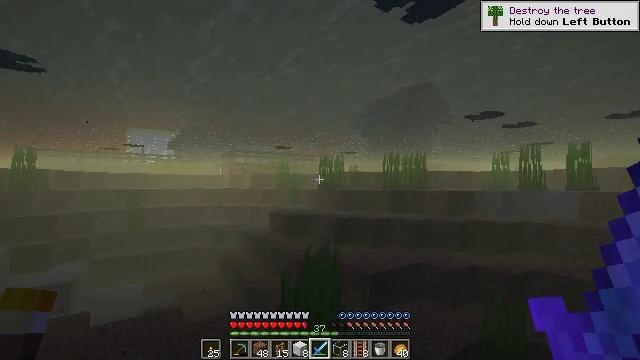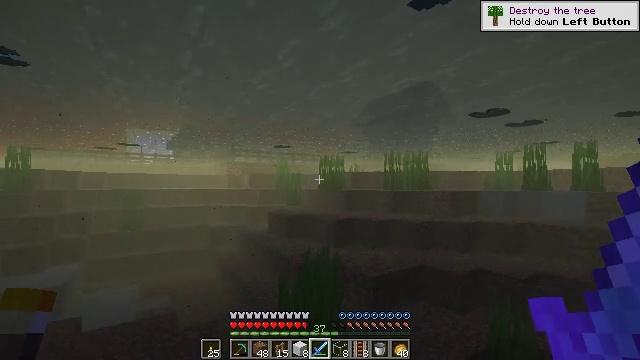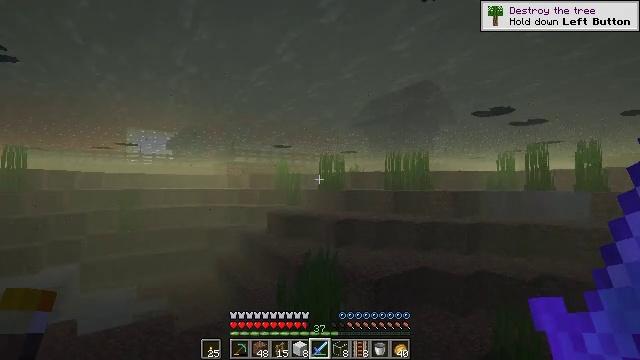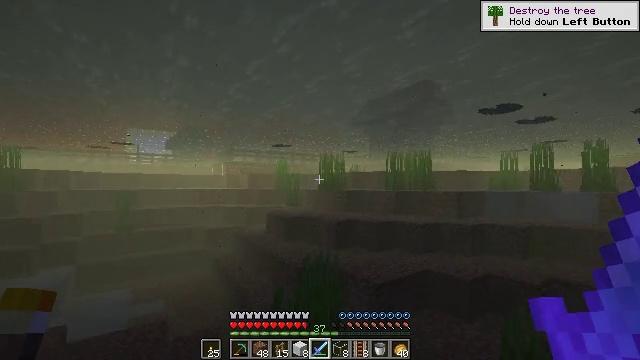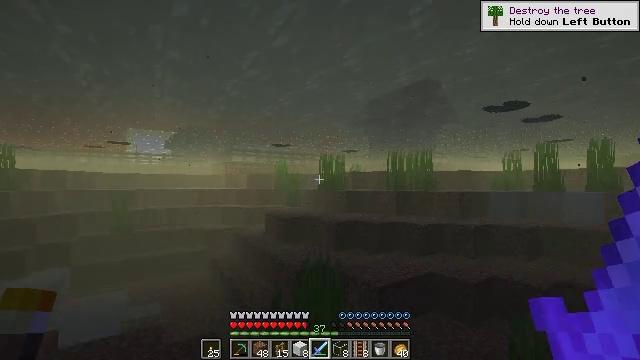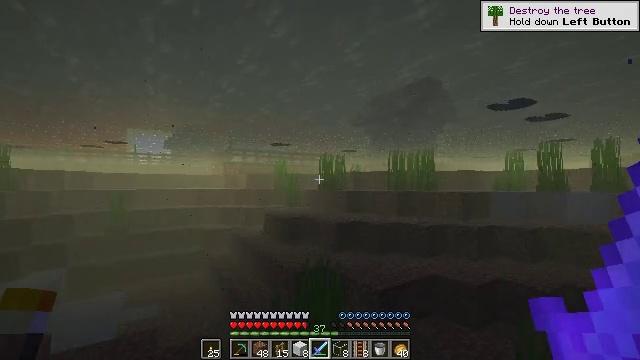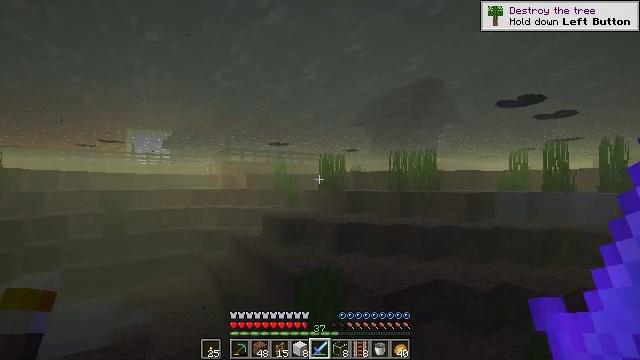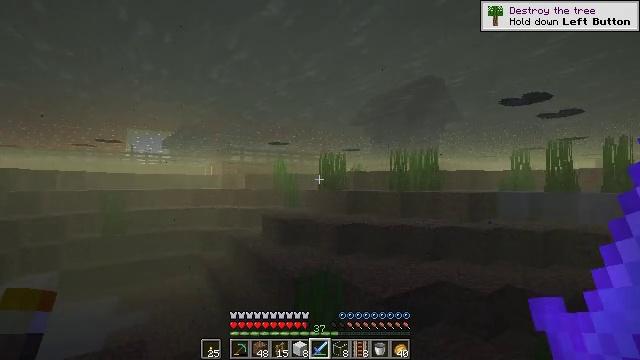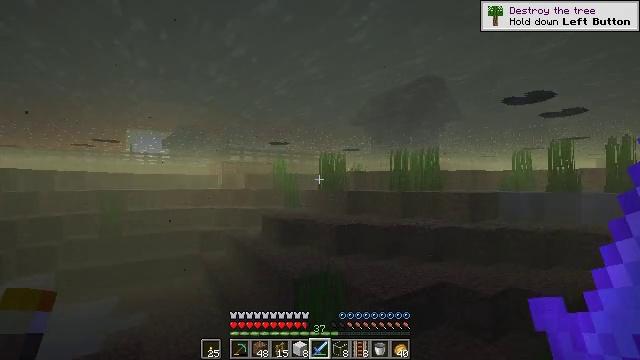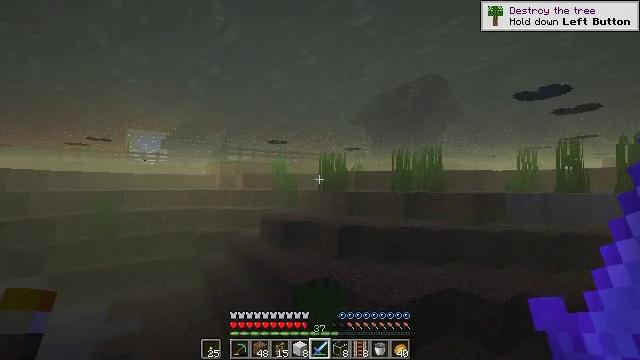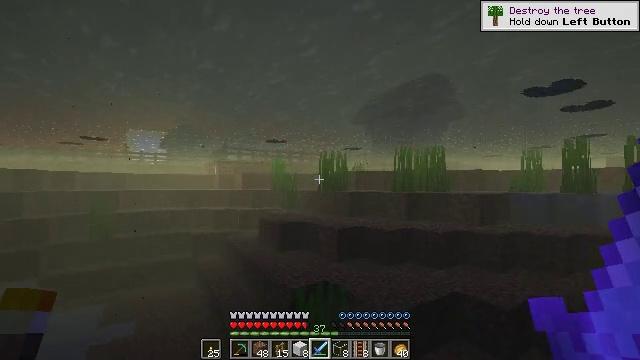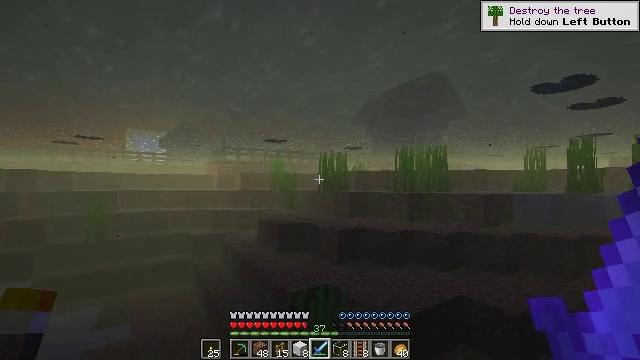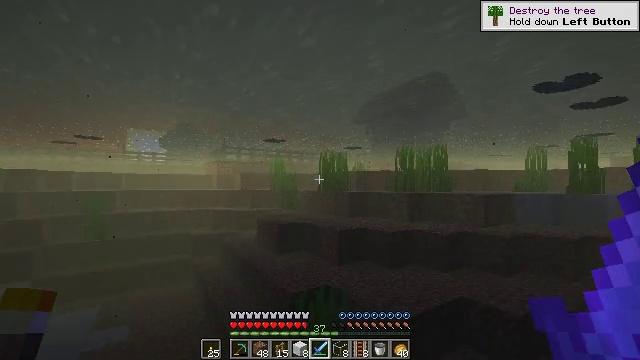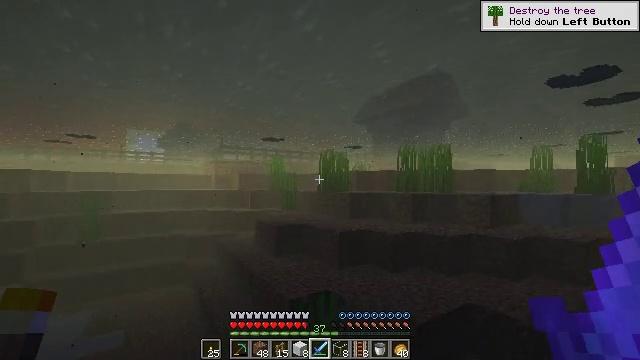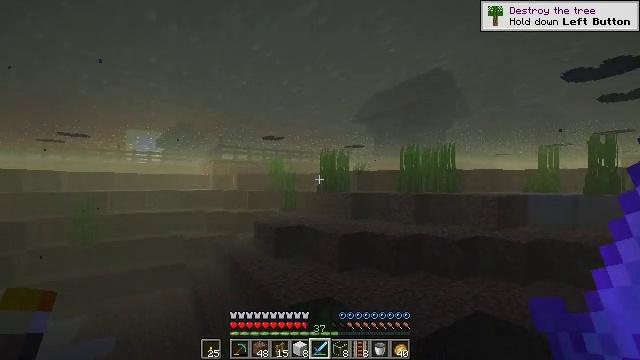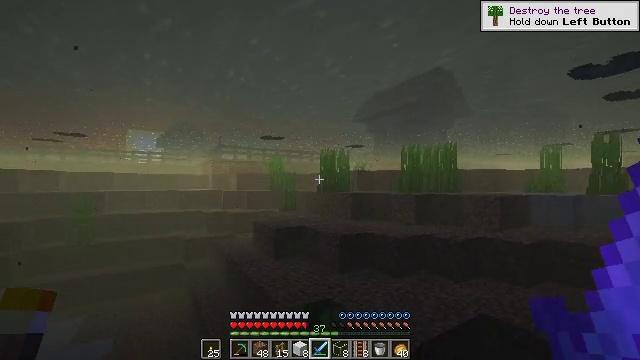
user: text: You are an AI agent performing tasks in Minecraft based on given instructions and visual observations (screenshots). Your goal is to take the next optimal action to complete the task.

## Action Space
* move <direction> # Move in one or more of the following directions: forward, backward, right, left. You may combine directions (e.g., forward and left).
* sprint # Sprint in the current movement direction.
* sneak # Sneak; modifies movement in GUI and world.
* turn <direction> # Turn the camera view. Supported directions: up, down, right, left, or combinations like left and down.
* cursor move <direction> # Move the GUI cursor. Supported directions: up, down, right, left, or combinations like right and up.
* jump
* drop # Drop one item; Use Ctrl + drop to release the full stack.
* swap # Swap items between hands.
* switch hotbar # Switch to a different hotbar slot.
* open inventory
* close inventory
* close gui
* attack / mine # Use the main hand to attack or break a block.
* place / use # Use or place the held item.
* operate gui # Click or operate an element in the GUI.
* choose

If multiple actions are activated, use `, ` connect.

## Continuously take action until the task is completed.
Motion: motion action
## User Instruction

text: Left-click to destroy the oak fence.
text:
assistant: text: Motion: move forward
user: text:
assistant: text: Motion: move forward, sprint
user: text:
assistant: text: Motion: move forward, sprint
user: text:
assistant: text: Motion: move forward, sprint
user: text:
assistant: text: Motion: move forward
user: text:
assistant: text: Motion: move forward
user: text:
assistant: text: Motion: move forward
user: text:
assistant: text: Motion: move forward
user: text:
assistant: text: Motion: move forward, sprint
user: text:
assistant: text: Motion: move forward, sprint
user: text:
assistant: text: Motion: move forward, sprint
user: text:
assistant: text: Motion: move forward, sprint
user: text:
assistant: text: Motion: move forward
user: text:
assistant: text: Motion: move forward
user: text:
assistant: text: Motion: move forward
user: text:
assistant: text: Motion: move forward
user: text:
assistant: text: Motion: move forward
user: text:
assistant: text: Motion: move forward
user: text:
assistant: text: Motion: move forward
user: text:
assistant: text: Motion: move forward
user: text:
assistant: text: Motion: move forward
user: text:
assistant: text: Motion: move forward, sprint, turn up
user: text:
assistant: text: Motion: move forward, sprint, turn up
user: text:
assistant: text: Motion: move forward, sprint
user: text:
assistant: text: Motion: move forward, sprint
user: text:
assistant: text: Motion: move forward, sprint
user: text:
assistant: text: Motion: move forward, sprint
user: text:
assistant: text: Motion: move forward, sprint
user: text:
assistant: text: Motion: move forward, sprint
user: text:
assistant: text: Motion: move forward